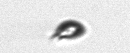
Label: Cryptophyta